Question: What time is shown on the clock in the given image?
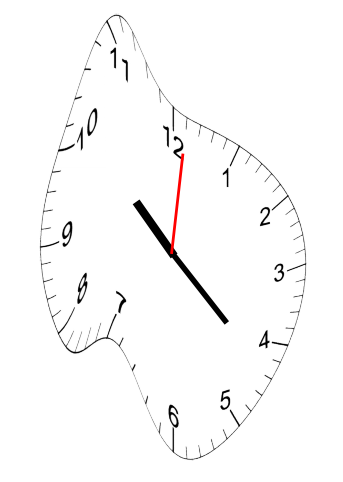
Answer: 10:22:01